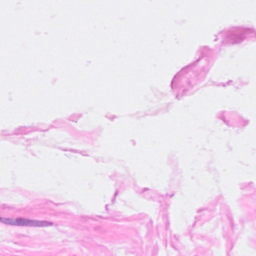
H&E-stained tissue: Breast